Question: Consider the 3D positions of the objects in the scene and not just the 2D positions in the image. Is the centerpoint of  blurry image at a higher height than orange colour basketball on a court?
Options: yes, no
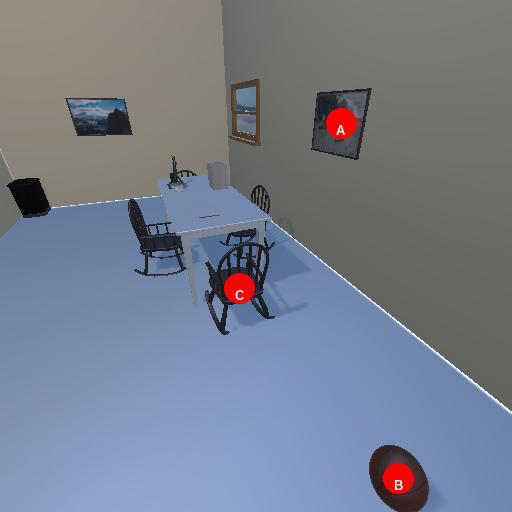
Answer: yes